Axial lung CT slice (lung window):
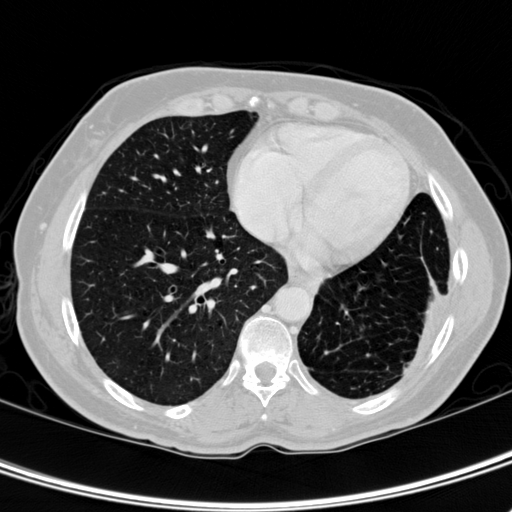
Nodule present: no